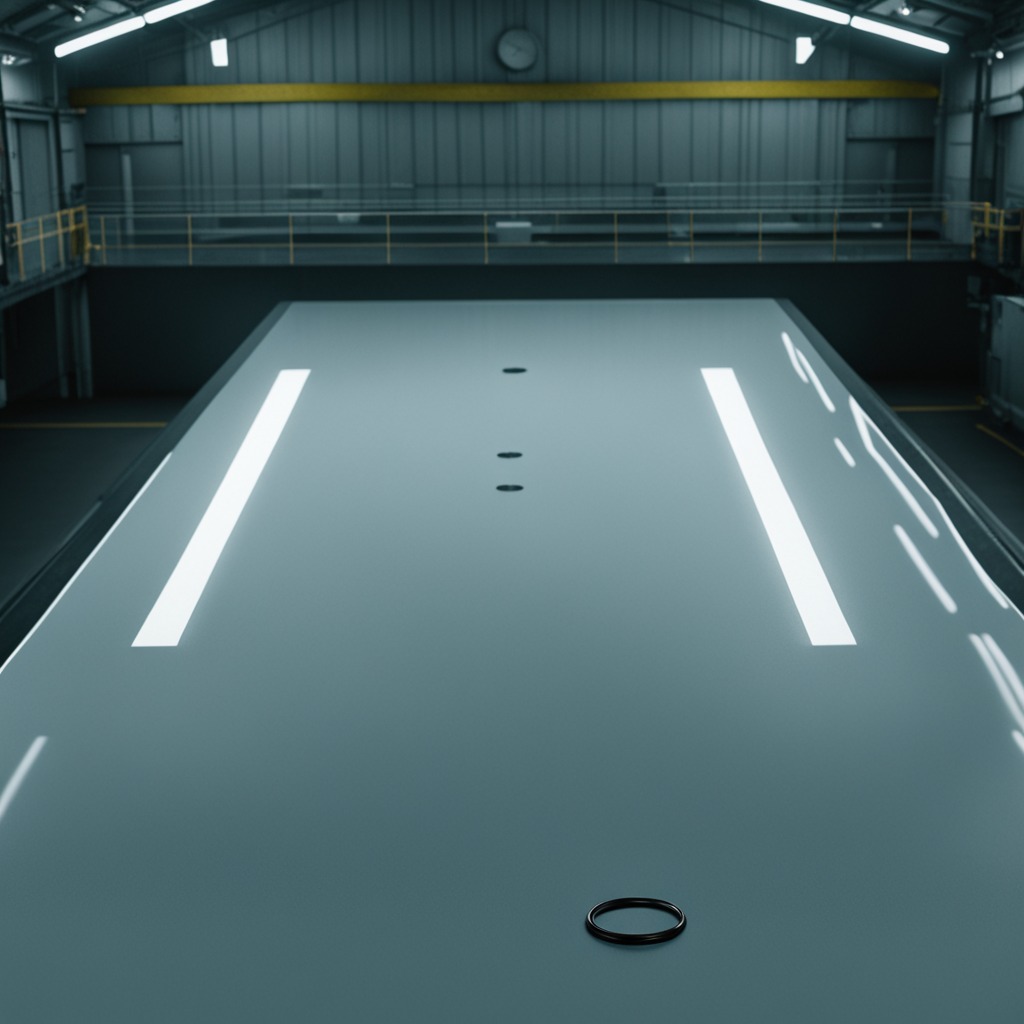
A rubber O-ring is lying on the high-gloss table in a ship maintenance bay industrial lighting.